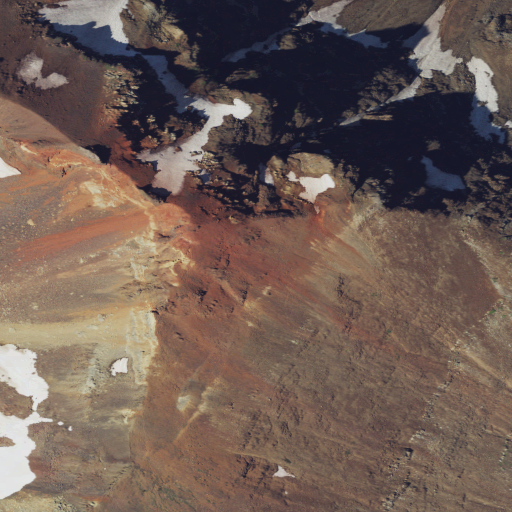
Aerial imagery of mountain in Oregon named Twin Peaks containing barren land, evergreen forest, and shrub